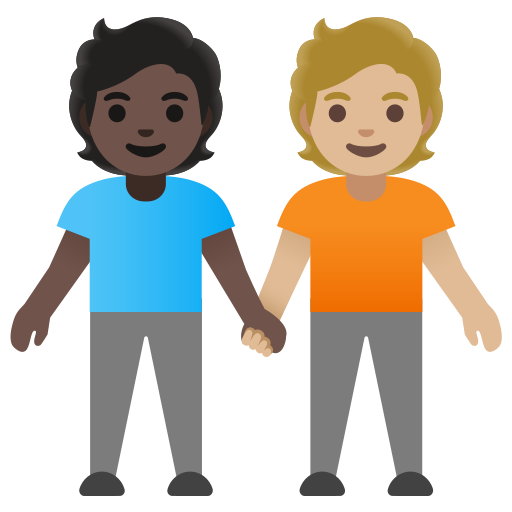
Emoji: 🧑🏿‍🤝‍🧑🏼